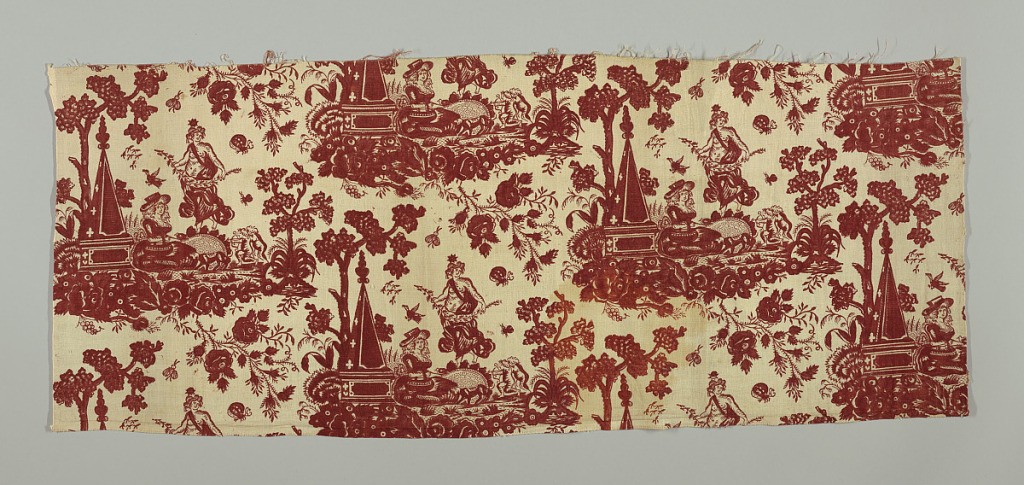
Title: Textile
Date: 18th century
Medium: cotton Technique: block printed on plain weave
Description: A goddess (Diana?) in front of a seated shepherdess and two putti in front of an obelisk. In offset repeat.
Printed in two different reds which are so close in value they appear as one color.